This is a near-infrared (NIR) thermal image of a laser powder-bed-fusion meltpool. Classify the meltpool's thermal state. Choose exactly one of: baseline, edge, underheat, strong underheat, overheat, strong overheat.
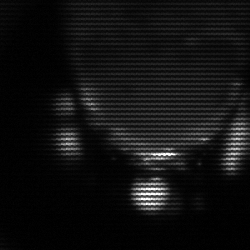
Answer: baseline